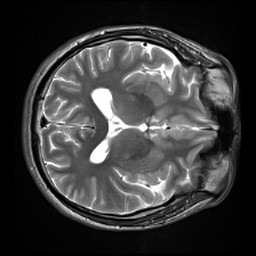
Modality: inplaneT2
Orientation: axial
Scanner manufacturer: siemens
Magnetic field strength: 3 T
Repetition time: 7.02 s
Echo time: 0.069 s